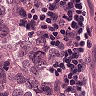
Metastatic tissue present: yes